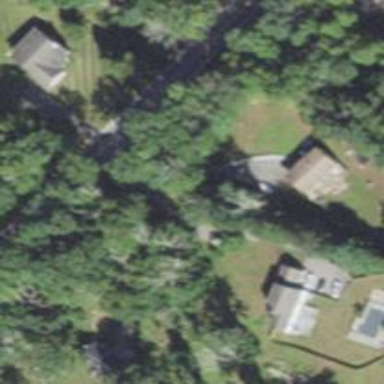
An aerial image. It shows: Residential driveway used as service road.